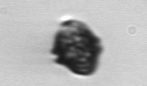
Label: Kryptoperidinium_triquetrum